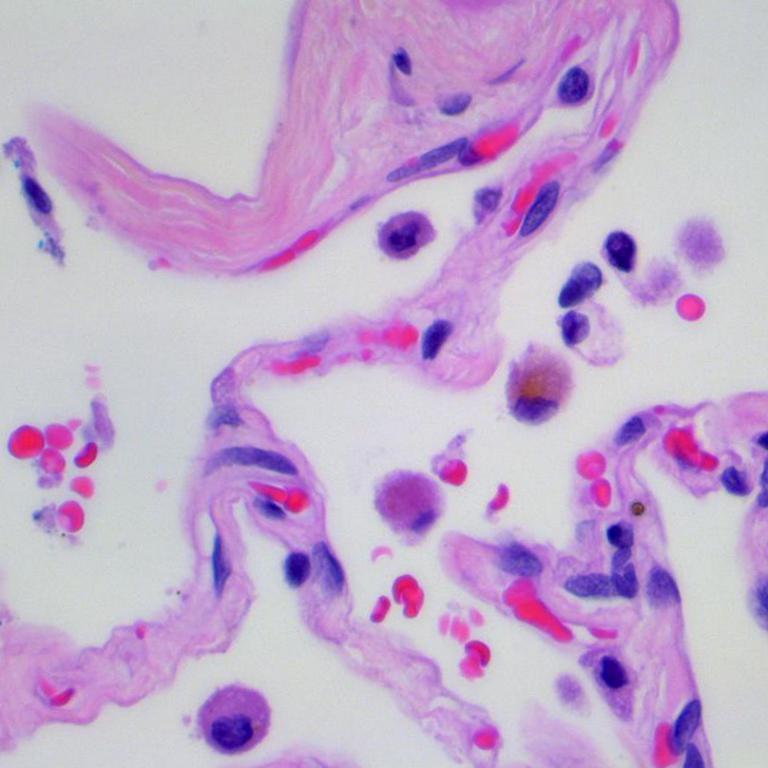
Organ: lung
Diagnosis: benign